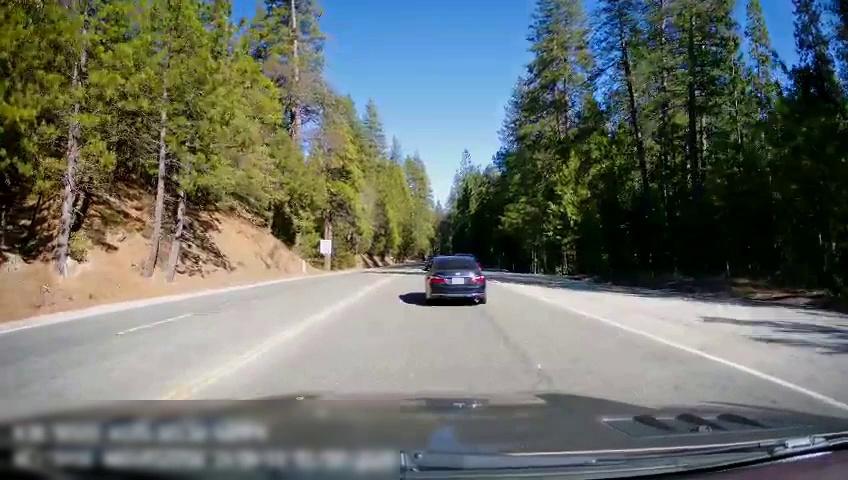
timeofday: Day
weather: Sunny
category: Drivable Space
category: Vehicles | Car
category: Lanes | Opposite Lane
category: Lanes | Opposite Lane
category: Lanes | Opposite Lane
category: Lanes | Current Lane
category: Lanes | Current Lane